Chest X-ray:
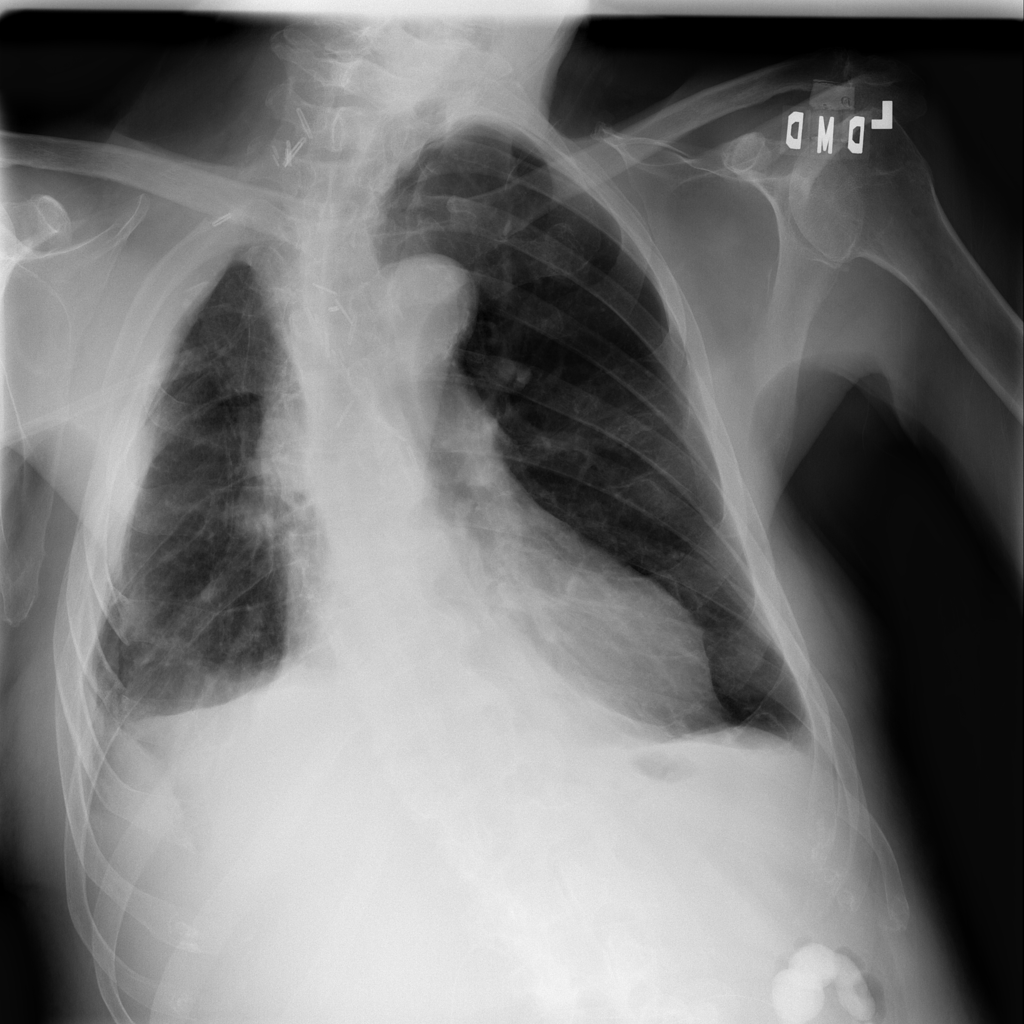
Findings: Effusion, Emphysema, Fracture, Pleural Thickening
No abnormal finding: no